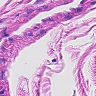
Metastatic tissue present: no